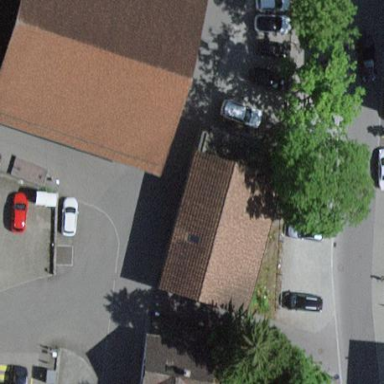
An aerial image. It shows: Building.